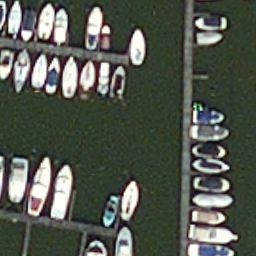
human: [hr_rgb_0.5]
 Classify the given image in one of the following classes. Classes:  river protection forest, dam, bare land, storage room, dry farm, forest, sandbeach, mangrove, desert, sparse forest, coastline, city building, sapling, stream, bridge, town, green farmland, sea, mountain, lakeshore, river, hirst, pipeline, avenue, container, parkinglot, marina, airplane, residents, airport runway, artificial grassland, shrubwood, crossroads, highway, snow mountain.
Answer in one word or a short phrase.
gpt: marina